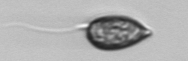
Label: Prorocentrum_triestinum